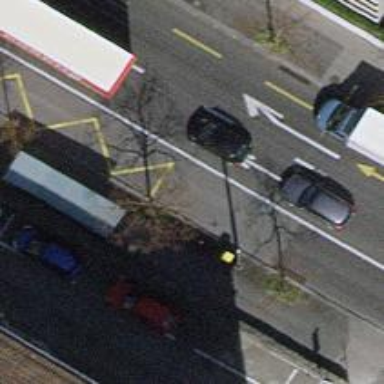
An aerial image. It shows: Post box is visible.